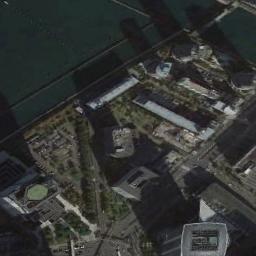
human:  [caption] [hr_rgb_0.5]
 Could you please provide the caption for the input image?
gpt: The tall buildings in the picture are all red .

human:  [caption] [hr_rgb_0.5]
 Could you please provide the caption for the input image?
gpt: The commercial area is next to the grass .

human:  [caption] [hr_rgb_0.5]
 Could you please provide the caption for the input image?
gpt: A commercial area with some buildings is next to the lawn .

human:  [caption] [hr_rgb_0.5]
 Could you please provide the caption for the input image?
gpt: In a commercial area there are several tall buildings of different shapes and several roads with many cars  There is a river beside the buildings .

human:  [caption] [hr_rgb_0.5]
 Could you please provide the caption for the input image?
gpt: There are some buildings beside a lake on a commercial area .